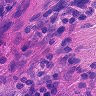
Metastatic tissue present: yes